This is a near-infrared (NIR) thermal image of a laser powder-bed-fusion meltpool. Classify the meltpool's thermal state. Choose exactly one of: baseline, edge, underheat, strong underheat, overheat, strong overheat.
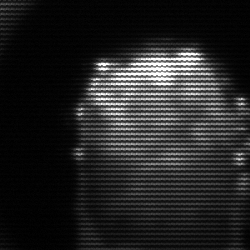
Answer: baseline